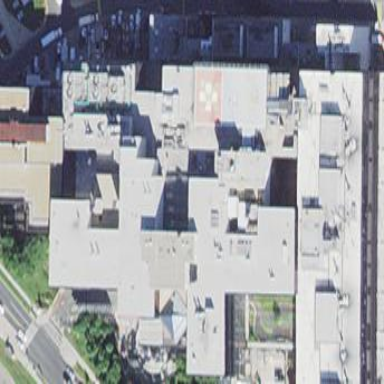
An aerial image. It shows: Hospital building.